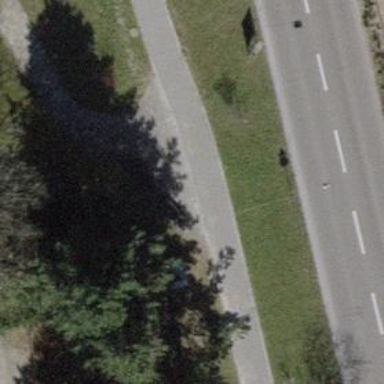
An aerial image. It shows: Brown bench in the vicinity.